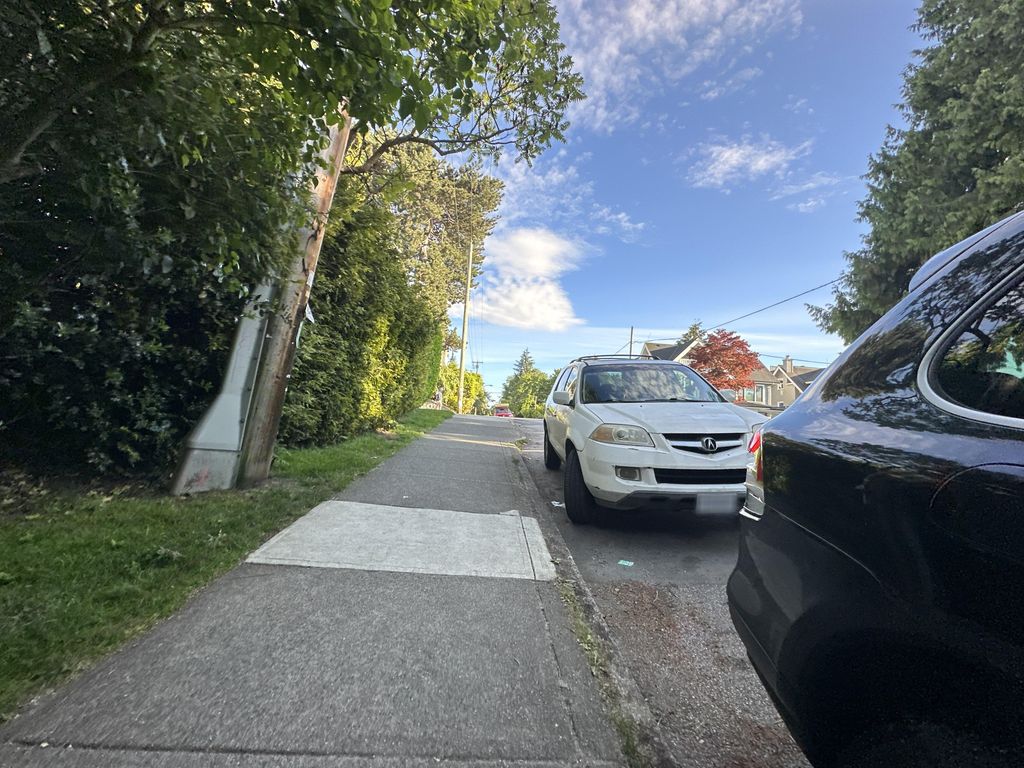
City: vancouver